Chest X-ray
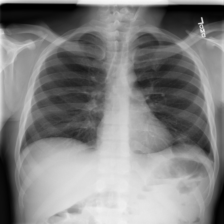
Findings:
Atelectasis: negative
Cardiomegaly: negative
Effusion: negative
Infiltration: negative
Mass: negative
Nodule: negative
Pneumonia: negative
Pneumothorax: negative
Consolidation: negative
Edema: negative
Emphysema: negative
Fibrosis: positive
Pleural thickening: positive
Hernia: negative